Interaction volume radius: 10 \u00c5
Interaction volume height: 30 \u00c5
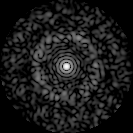
Disorder parameter: 0.8338